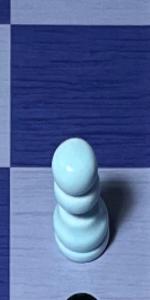
Label: Pawn_White